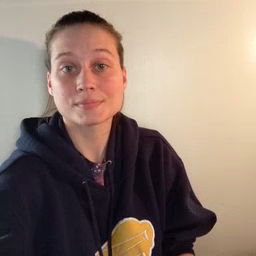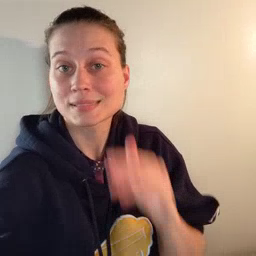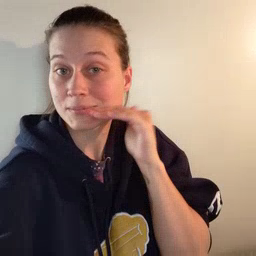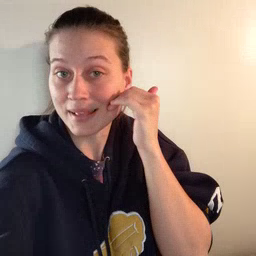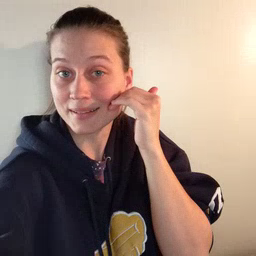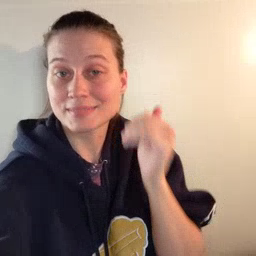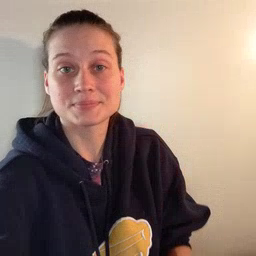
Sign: smile